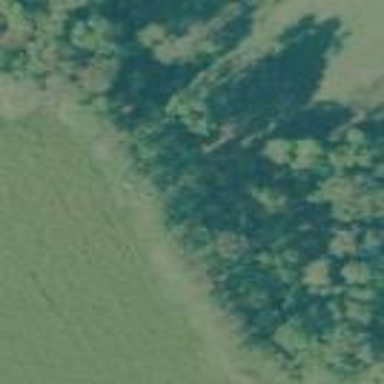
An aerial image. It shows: Mixed woodland area with variety of leaf types and cycles.